Question: I am having a problem with JSTree. I am using very basic examples but the '<ins class="jstree-icon">&nbsp;</ins>' are floated all the way over to the right hand side of the tree area.

Here is the JS that fires it off:
'''
$('#adminMenuArea').jstree({
"plugins" : ["html_data","ui","themes"]
});
'''
Here is the HTML that I am using:
'''
<div id="adminMenuArea">
<ul>
<li><a id='menu-4' href='menu-4'>About Us</a></li>
<li>
<a id='menu-6' href='menu-6'>Services</a><!-- in -->
<ul>
<li><a id='menu-7' href='menu-7'>Service 1</a></li>
<li><a id='menu-8' href='menu-8'>Service 2</a></li>
<li>
<a id='menu-9' href='menu-9'>Service 3</a><!-- in -->
<ul>
<li><a id='menu-18' href='menu-18'>Sub Services1</a></li>
<li><a id='menu-17' href='menu-17'>Sub Services 2</a></li>
</ul>
</li>
</ul>
</li>
<li><a id='menu-13' href='menu-13'>Employment</a></li>
<li><a id='menu-14' href='menu-14'>Contact Us</a></li>
</ul>
</div>
'''
Any help is much appreciated.
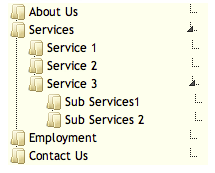
Answer: The problem was that all of the anchor tags '<a>' were floating left due to some other CSS in my system.